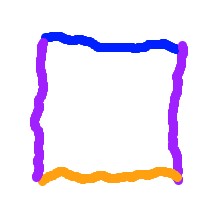
Shape: square